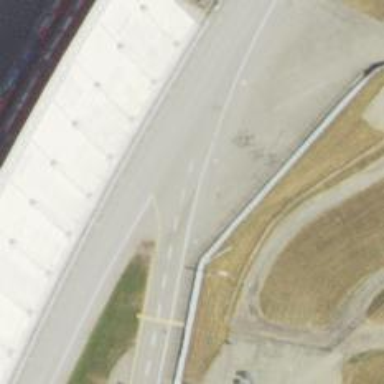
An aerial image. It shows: Raceway road.